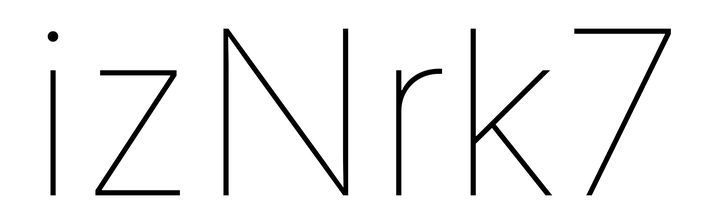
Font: Inter_Thin